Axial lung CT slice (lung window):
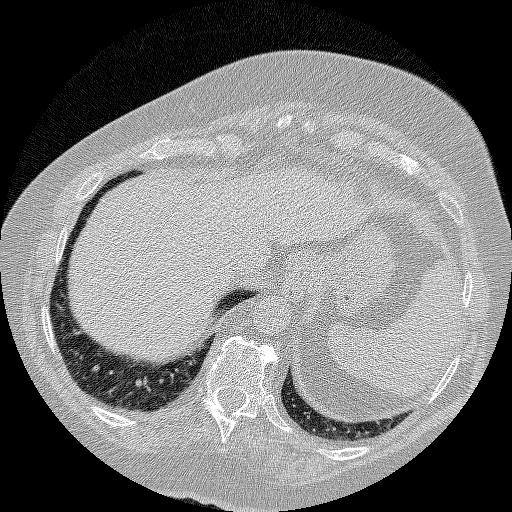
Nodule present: no